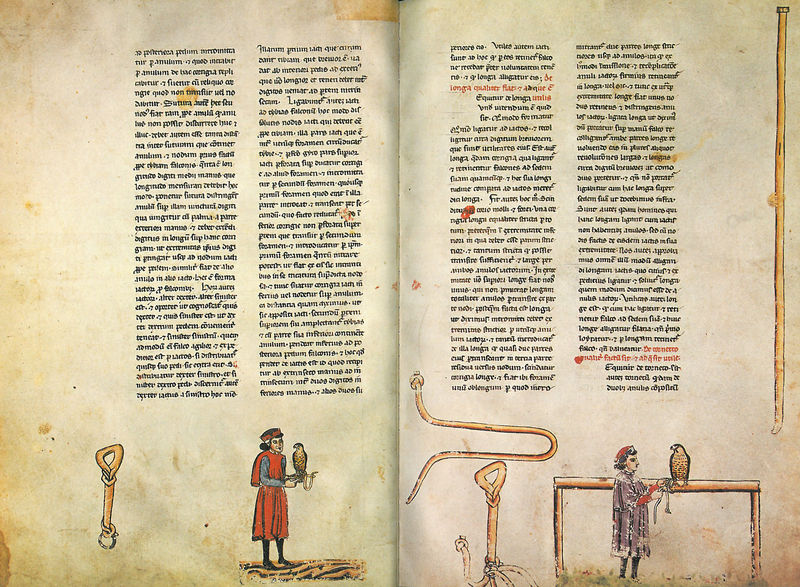
Titel: Falkenbuch Friedrichs des II.; De arte venandi cum avibus
Institution: Rom, Biblioteca Vaticana
Schlagwörter: falke, mann, vogel, männer, gras, rot, wiese, ornament, alt, knoten, bild, ast, erde, vögel, boden, strick, schrift, lila, spalten, friedrich, balken, buch, seite, illustration, text, literatur, jagd, fleck, flecken, werkzeug, jäger, dressur, leder, mittelalter, altdeutsch, handschrift, graf, erklärung, latein, anleitung, schlinge, falkner, geräte, codex, lehrbuch, handbuch, raubvogel, festbinden, falken, alte schrift, zucht, abrichten, zweispaltig, friedrich ii, falkenbuch, falknerei, kaiser friedrich, sitzstange, fliegen lassen, fakenbuch, friedrich der staufer